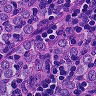
Metastatic tissue present: yes